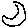
Label: moon